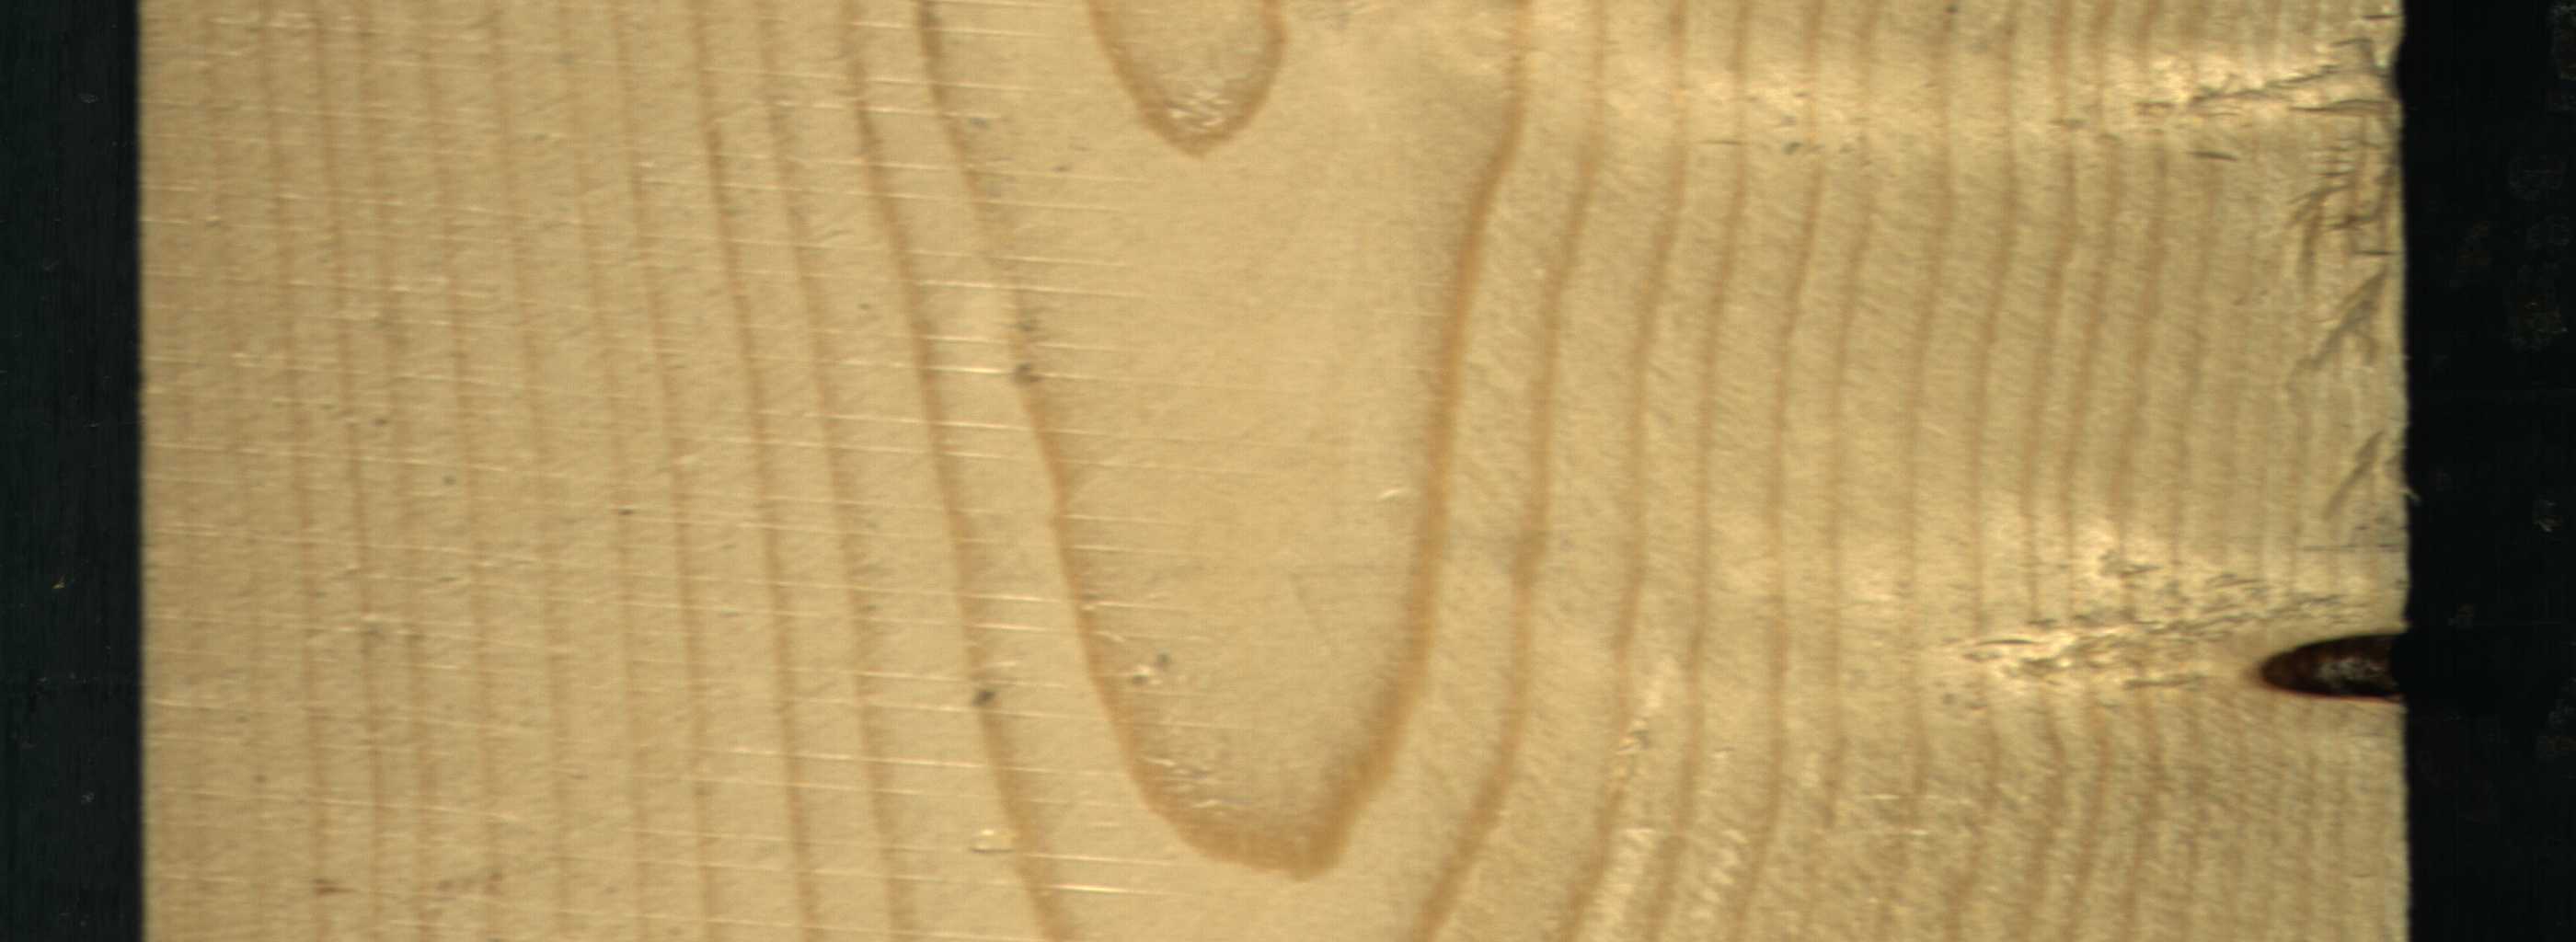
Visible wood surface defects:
Knot_missing